Question: I need to remove the gap preceding 1950 on the x axis.
I have attempted to use 'scale_x_continuous' but this results in:
'Error: Discrete value supplied to continuous scale'
I believe this must have something to do with the date format of the data.

Example Data:
'''
x y date
1 -631152000 -<PHONE>-01 01:32:40
2 -628473600 -<PHONE>-01 01:32:40
3 -626054400 -<PHONE>-01 01:32:40
4 -623376000 -<PHONE>-01 01:32:40
5 -620784000 -<PHONE>-01 01:32:40
6 -618105600 -<PHONE>-01 01:32:40
7 -615513600 -<PHONE>-01 01:32:40
8 -612835200 -<PHONE>-01 01:32:40
9 -610156800 -<PHONE>-01 01:32:40
10 -607564800 -<PHONE>-01 01:32:40
'''
The code used to create the plot:
'''
Plot <- ggplot(d2,aes(x = date,
y = y)) +
geom_area(data=subset(d2, y<=0), fill="blue") +
geom_area(data=subset(d2, y>=0), fill="red") +
scale_y_continuous(name = "MEI")+
xlab("Year")+
theme(axis.text.y = element_text(size=24),
axis.text.x = element_text(size=24),
axis.title.y = element_text(size=24),
axis.title.x = element_text(size=24),
panel.background = element_blank(),
panel.grid.major = element_line(colour = "grey"),
strip.background = element_blank(),
panel.border = element_rect(colour = "black", fill = NA),
axis.line = element_line(colour = "black"))
'''
Any help would be greatly appreciated!!!
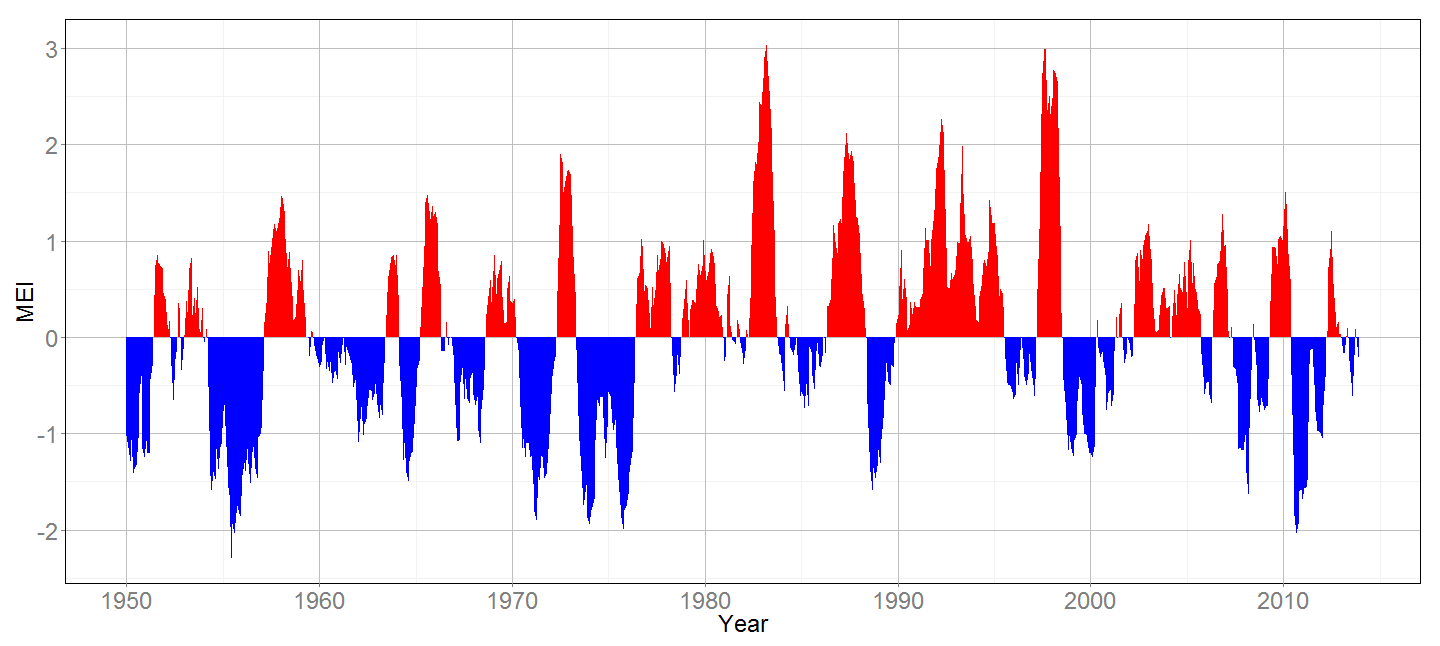
Answer: You can use the 'expand' argument of 'scale_x_datetime' to remove the space between the axis and the start of the data. (you can also use this in scale_y(x)_continuous, and others...)
'''
# your data - tweaked to include pos / neg y values
d2 <- read.table(text="x y date
1 -631152000 -1.018 '1950-01-01 01:32:40'
2 -628473600 -1.143 '1950-02-01 01:32:40'
3 -626054400 -1.290 '1950-03-01 01:32:40'
4 -623376000 -1.061 '1950-04-01 01:32:40'
5 -620784000 -1.416 '1950-05-01 01:32:40'
6 -618105600 1.372 '1950-06-01 01:32:40'
7 -615513600 1.334 '1950-07-01 01:32:40'
8 -612835200 1.050 '1950-08-01 01:32:40'
9 -610156800 0.578 '1950-09-01 01:32:40'
10 -607564800 0.395 '1950-10-01 01:32:40'", header=TRUE)
# create date class and tag for y being pos / negative
d2$date <- as.POSIXct(d2$date)
d2$tag <- d2$y < 0
library(ggplot2)
ggplot(d2,aes(x = date, y = y, fill=tag)) +
geom_area() +
scale_y_continuous(name = "MEI")+
scale_x_datetime(expand=c(0,0))
'''